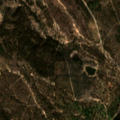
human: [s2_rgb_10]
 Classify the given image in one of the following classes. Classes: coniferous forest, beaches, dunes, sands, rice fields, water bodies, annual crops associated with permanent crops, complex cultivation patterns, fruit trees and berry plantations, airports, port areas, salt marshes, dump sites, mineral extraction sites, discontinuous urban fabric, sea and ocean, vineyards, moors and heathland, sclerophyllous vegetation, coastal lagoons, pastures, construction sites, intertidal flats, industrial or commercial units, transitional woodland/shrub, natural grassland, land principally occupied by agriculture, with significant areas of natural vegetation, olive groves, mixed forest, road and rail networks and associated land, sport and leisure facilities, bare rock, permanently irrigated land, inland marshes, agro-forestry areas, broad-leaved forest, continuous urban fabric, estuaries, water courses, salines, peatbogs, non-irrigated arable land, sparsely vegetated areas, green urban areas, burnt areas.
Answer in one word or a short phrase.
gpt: broad-leaved forest, transitional woodland/shrub